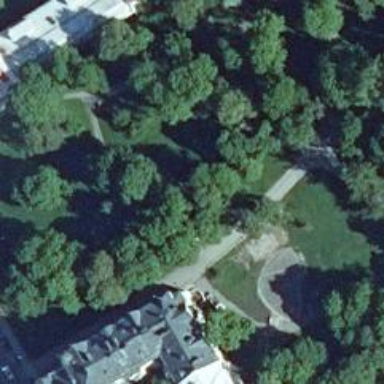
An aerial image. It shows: Historic memorial.